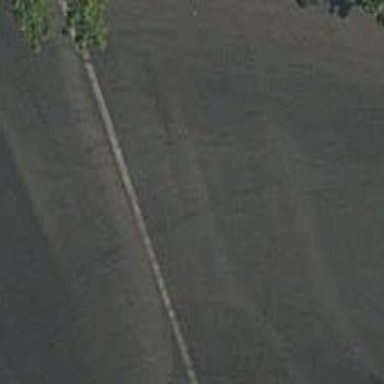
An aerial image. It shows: Asphalt road classified as primary highway.